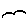
Label: bird